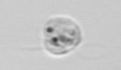
Label: Amoeba